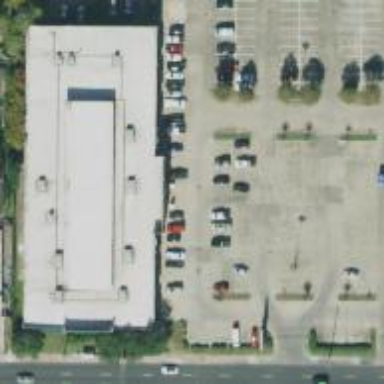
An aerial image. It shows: Parking space.